Question: '''
<div id='loader'>
<div id='loaderLargeSlice' class='loaderSlice'>
<div class='arc'></div>
<div class='arc'></div>
<div class='arc'></div>
</div>
</div>
'''
'''
#loader{
position: relative;
width: 100px;
height: 100px;
margin: 14px;
border-radius: 50%;
background: none;
}
.loaderSlice
{
position:absolute;
display:block;
opacity: 0.5;
}
#loaderLargeSlice
{
height: 100px;
width: 100px;
animation: spin 4s linear 0s infinite forwards;
-webkit-animation: spin 4s linear 0s infinite forwards;
}
.arc
{
position: absolute;
top: -14px;
left: -14px;
width: 100%;
height: 100%;
background: none;
border: 14px solid rgba(0,0,0,0);
border-top-color: black;
border-radius: 50%;
}
.arc + .arc
{
transform: rotate(70deg);
-webkit-transform: rotate(70deg);
}
.arc + .arc + .arc
{
transform: rotate(140deg);
-webkit-transform: rotate(140deg);
}
'''
Firefox shows ragged edges

Anyone know of a fix?
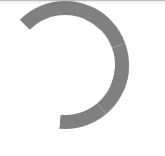
Answer: Answering as unfixable. See @Eevee's comment on the main post.